Field crop: tomato
Growth stage: 1
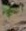
Species: solanum